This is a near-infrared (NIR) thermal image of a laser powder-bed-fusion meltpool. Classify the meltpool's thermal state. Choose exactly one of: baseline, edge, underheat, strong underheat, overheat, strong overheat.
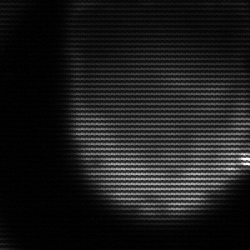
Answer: edge